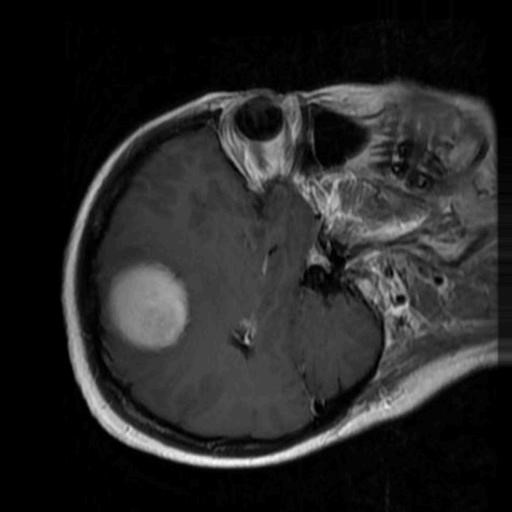
Label: brain_menin